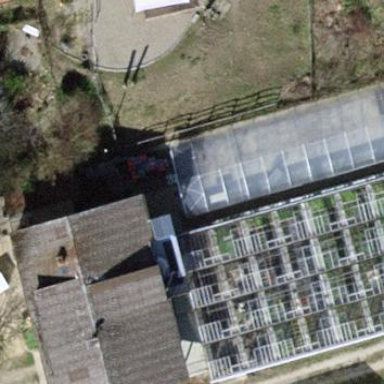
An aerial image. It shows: Greenhouse used for horticulture.